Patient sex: F
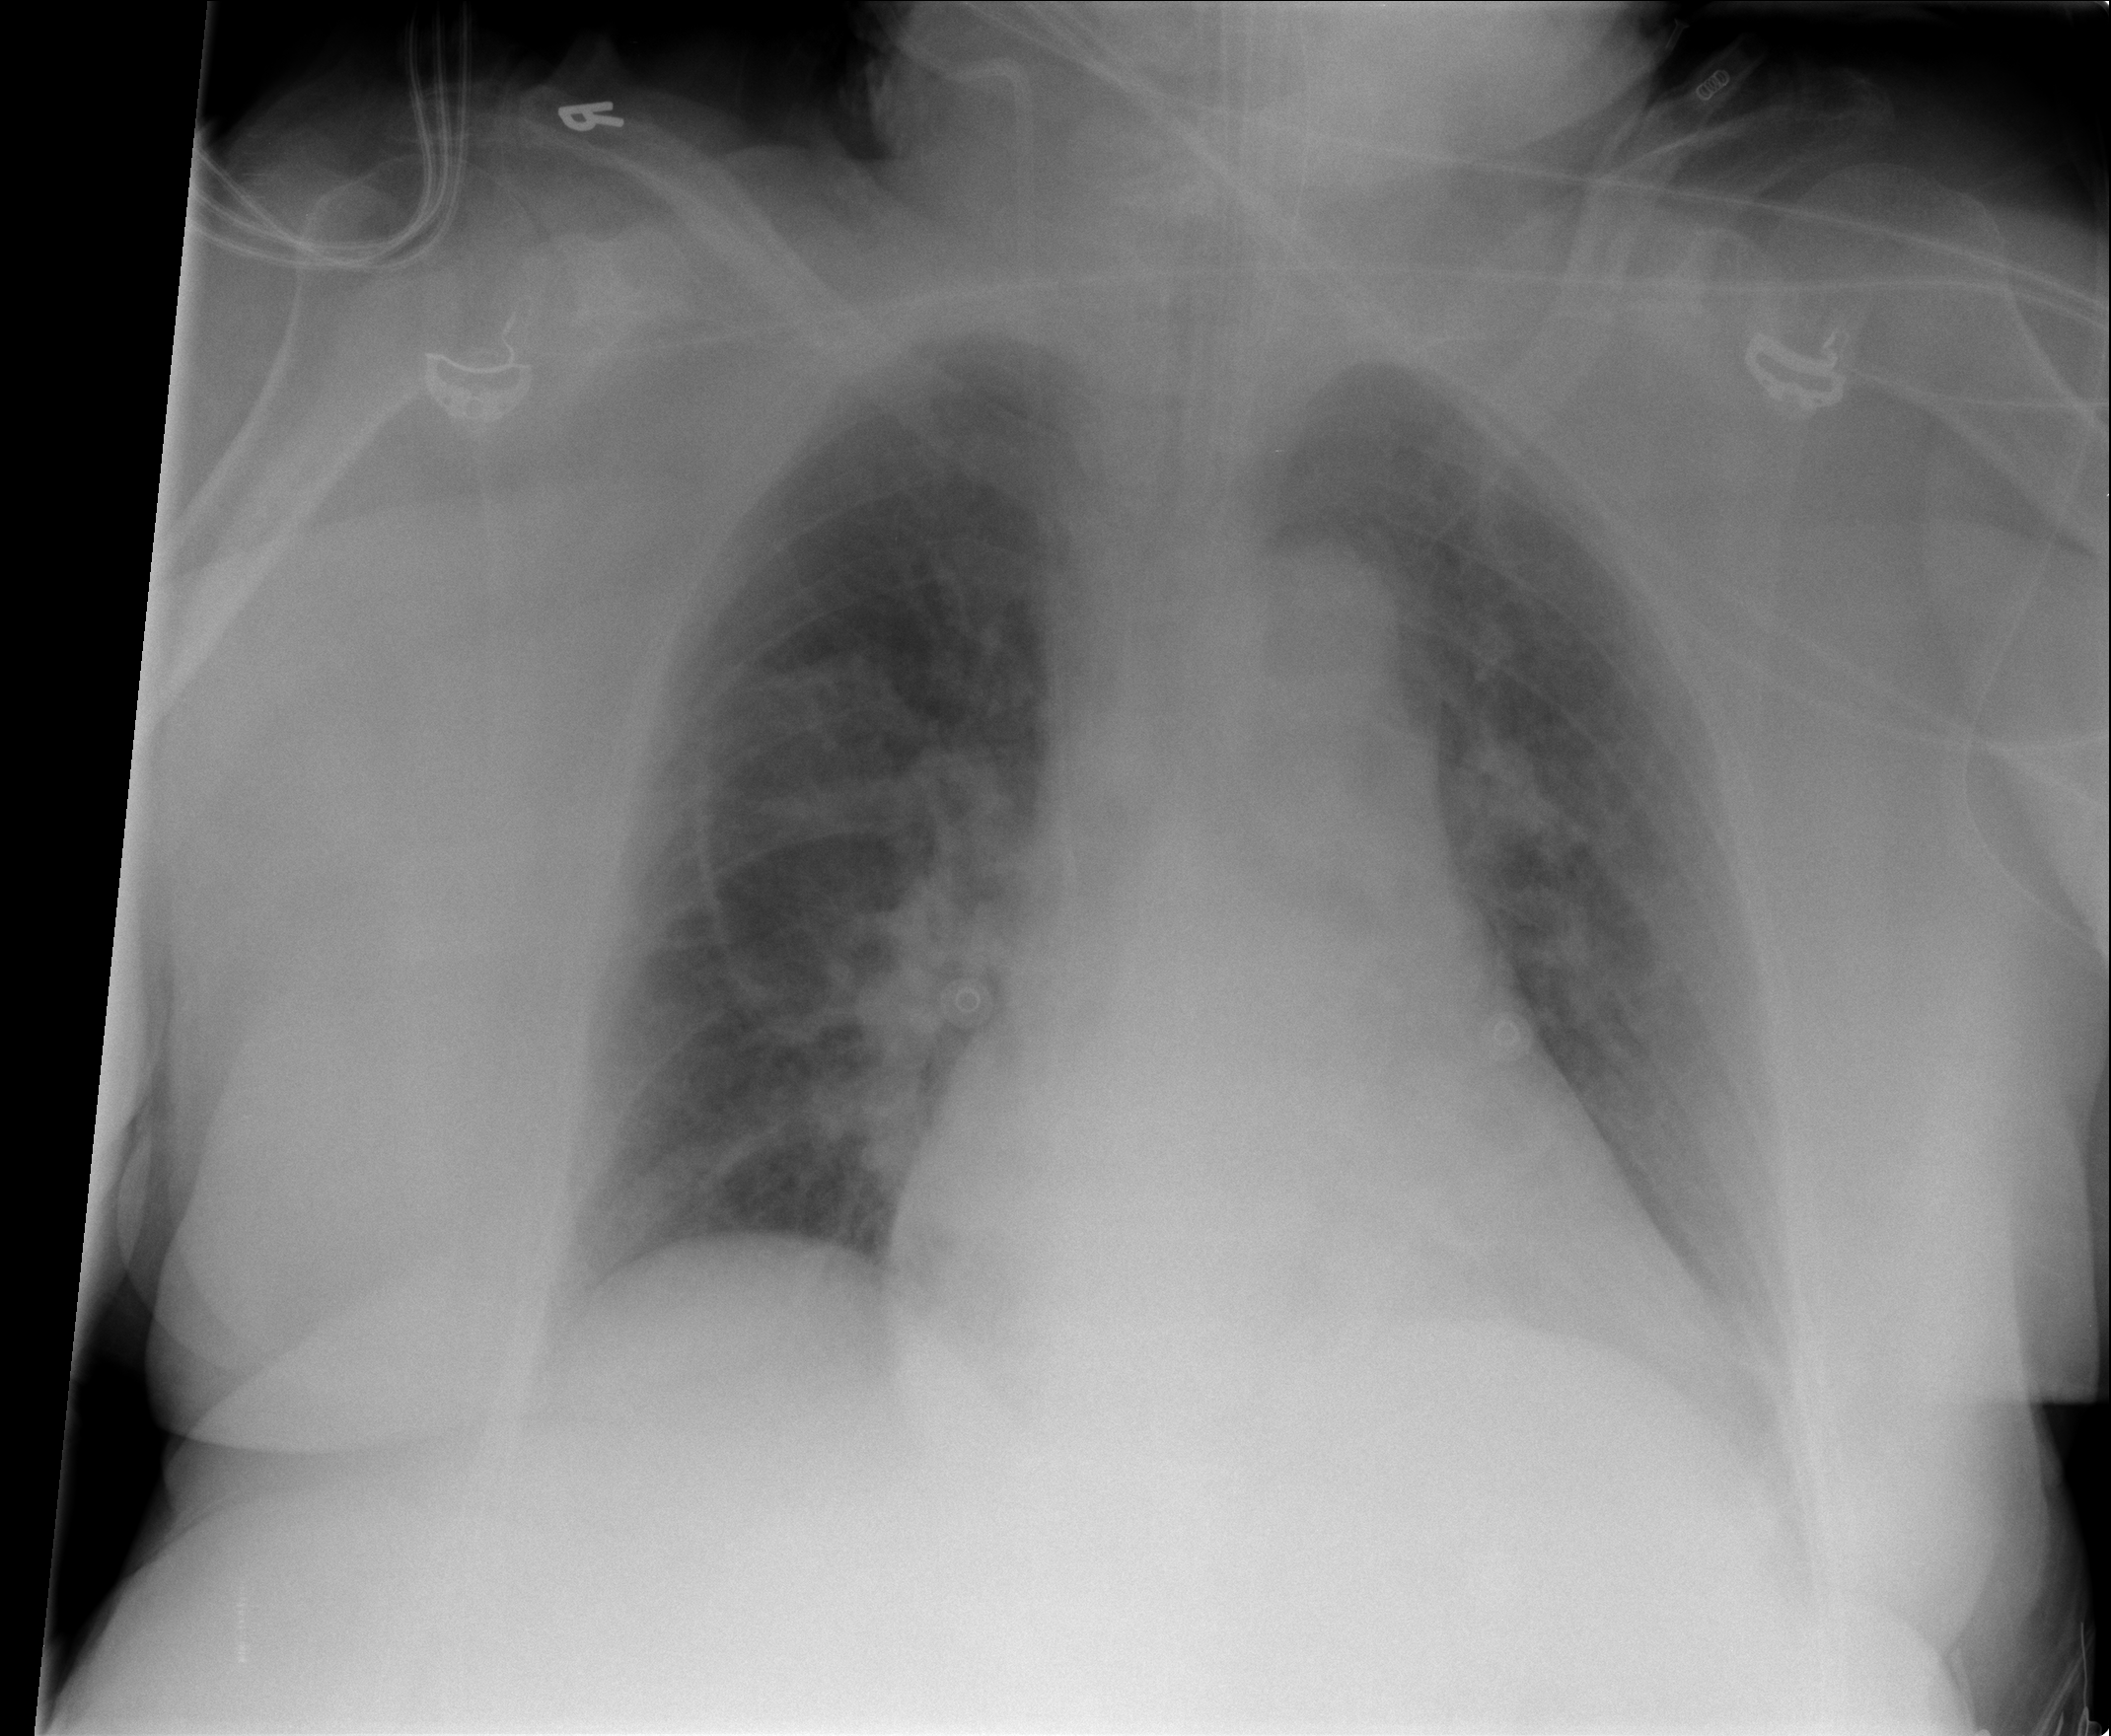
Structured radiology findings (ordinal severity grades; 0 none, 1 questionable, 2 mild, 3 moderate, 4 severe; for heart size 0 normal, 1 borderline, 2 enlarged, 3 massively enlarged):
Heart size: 2
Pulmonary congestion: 2
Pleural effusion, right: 0
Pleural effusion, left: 1
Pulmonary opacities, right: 0
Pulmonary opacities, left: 0
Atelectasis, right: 1
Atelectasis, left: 1